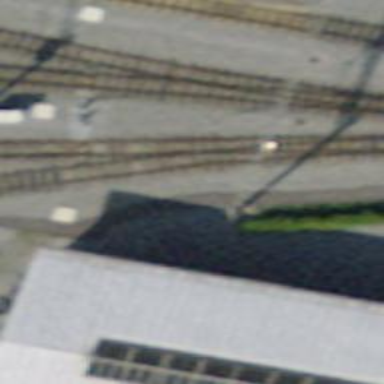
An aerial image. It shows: Narrow-gauge railway service yard with 1 track. The railway is electrified with contact line.